Interaction volume radius: 5 \u00c5
Interaction volume height: 15 \u00c5
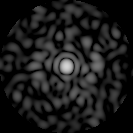
Disorder parameter: 0.8772